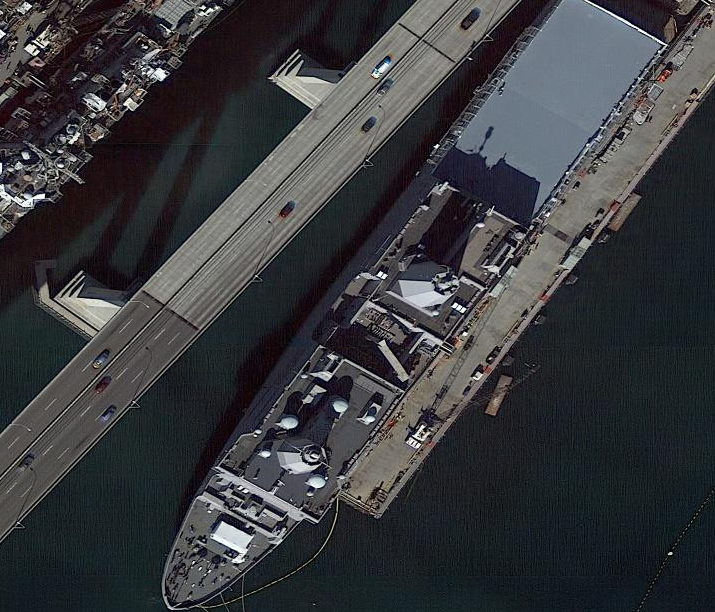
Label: combat